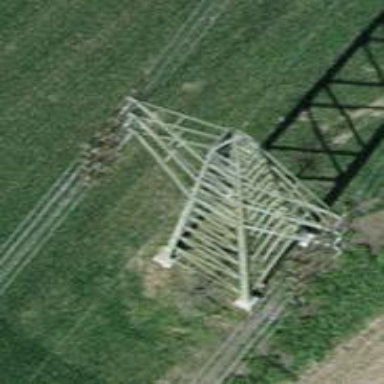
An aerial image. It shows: Power line in the image.